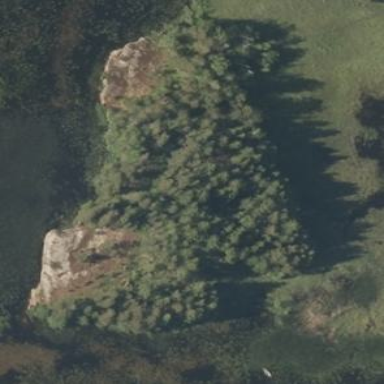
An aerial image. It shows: Islet covered with forest.